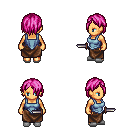
a pixel art fantasy rpg character, female body template, human, tanned skin, blue vest, robe skirt, pink bangs hairstyle, white slippers, dagger, four views (front, back, left, right), 2x2 character sprite sheet, small pixel art, hard edges, no anti-aliasing